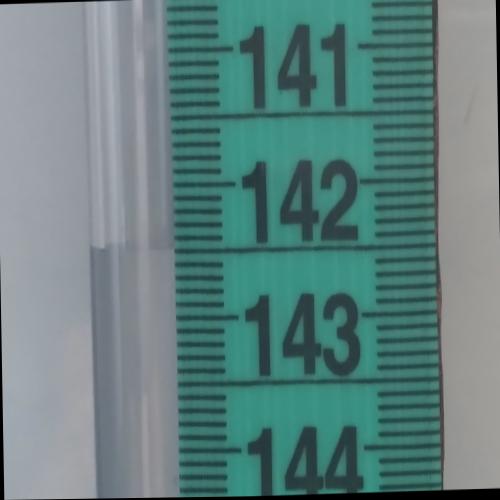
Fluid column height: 142.5 cm